Question: I have a schema.yml file defined this way:
'''
email:
actAs: { Timestampable: ~ }
columns:
id: { type: integer, notnull: true, unique: true, primary: true }
correo: { type: string(255), notnull: true }
nombre: { type: string(255), notnull: true }
apellido: { type: string(255), notnull: true }
lista:
actAs: { Timestampable: ~ }
columns:
id: { type: integer, notnull: true, unique: true, primary: true }
nombre: { type: string(255), notnull: true }
descripcion: { type: string(255), notnull: false }
email_lista:
actAs: { Timestampable: ~ }
columns:
email_id: { type: integer }
lista_id: { type: integer }
relations:
email: { onDelete: CASCADE, local: email_id, foreign: id, foreignAlias: emailrelation }
lista: { onDelete: CASCADE, local: lista_id, foreign: id, foreignAlias: listarelation }
'''
Then, I try to fetch all the records from the model that do not belong to lista with lista_id equals to one.
Here's the method on the emailTable.php class:
'''
public function getEmailsNotBlacklist()
{
$q = $this->createQuery('c')
->leftJoin('c.email_lista m')
->Where('m.lista_id != ?',1);
->orderBy('m.lista_id ASC');
return $q->execute();
}
'''
The result is an error:

What might be causing this?
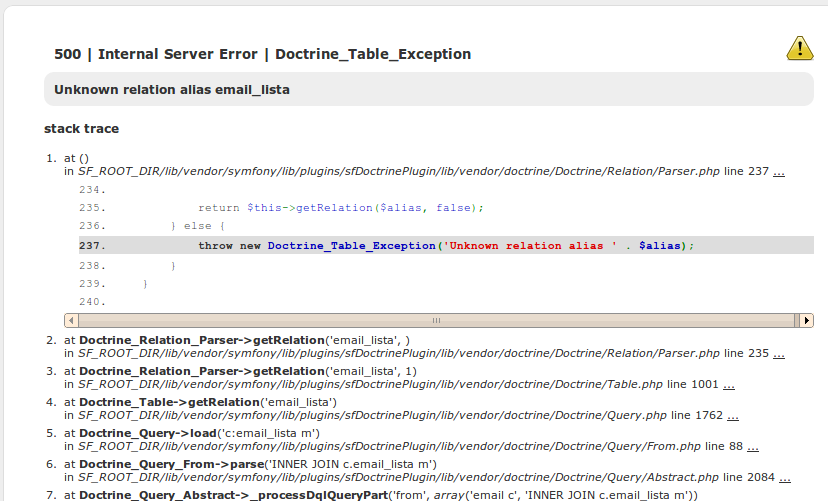
Answer: Here is the code that would not come up with an error:
'''
public function getEmailsNotBlacklist()
{
$q = Doctrine_Query::create()
->from('email sr')
->innerJoin('sr.emailrelation m' )
->Where('m.lista_id <> ?',1);
//->orderBy('m.lista_id ASC');
return $q->execute();
}
'''
What I was taking wrong was that the foreignAlias is what is to be referenced in the join, and not the name of the model.